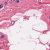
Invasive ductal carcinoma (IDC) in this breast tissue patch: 0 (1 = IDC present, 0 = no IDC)